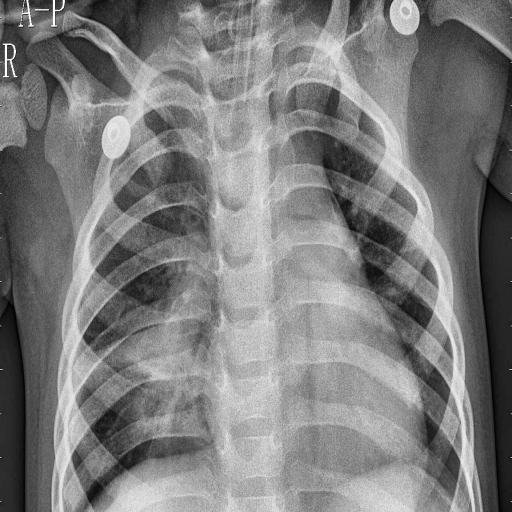
Finding: PNEUMONIA